Aerial crown-view tile of a tropical tree (Barro Colorado Island, Panama), acquired 20250512:
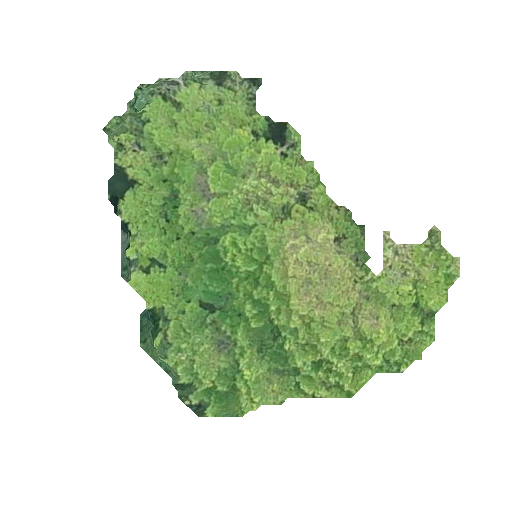
Species: Terminalia amazonia
GBIF accepted scientific name: Terminalia amazonica
Crown area: 110.818 m²